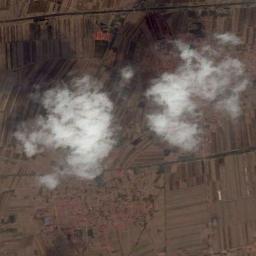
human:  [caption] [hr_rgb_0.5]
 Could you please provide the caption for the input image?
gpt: The white cloud is above bare farmland .

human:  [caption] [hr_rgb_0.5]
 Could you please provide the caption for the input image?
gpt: There is a little thin cloud above the farmland .

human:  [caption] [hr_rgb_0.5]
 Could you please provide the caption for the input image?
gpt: The cumulus clouds are located above the khaki farmland and the shadow of the clouds is on the farmland .

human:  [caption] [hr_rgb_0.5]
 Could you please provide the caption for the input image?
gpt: The clouds are in the air and the clouds are cast on the green and brown fields .

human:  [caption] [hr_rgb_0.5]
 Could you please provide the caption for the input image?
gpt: There are gauzy clouds over brown farmlands .